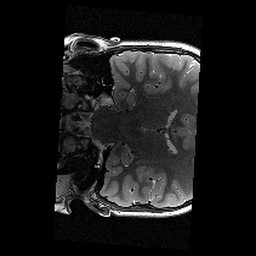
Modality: T2w
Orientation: coronal
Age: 12
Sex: female
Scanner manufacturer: siemens
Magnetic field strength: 3 T
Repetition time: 9.23 s
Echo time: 0.067 s